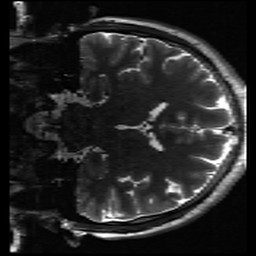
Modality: inplaneT2
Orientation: coronal